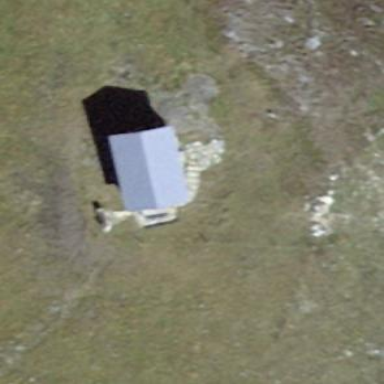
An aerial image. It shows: Simple and straightforward house.